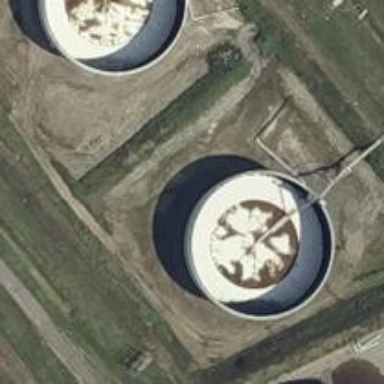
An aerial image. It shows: Storage tank building.